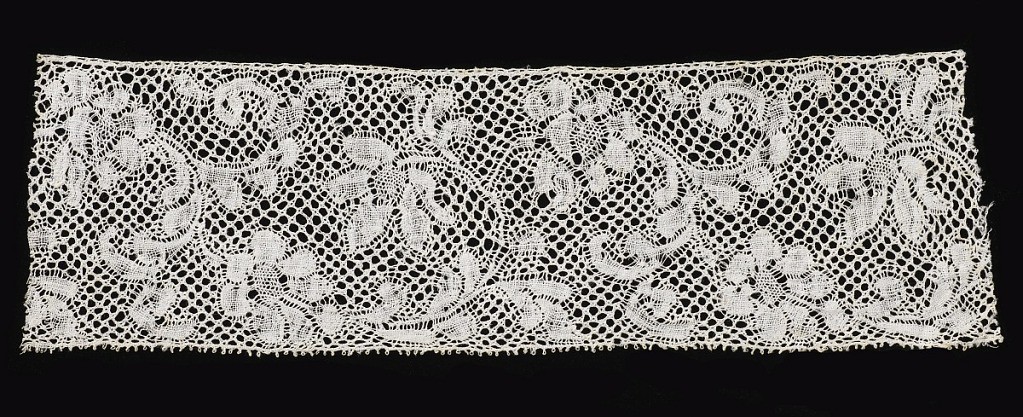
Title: Fragment
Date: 18th century
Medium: linen Technique: bobbin lace, Binche style with Binche ground
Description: Design of curving stem with flowers and leaves.